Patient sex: M
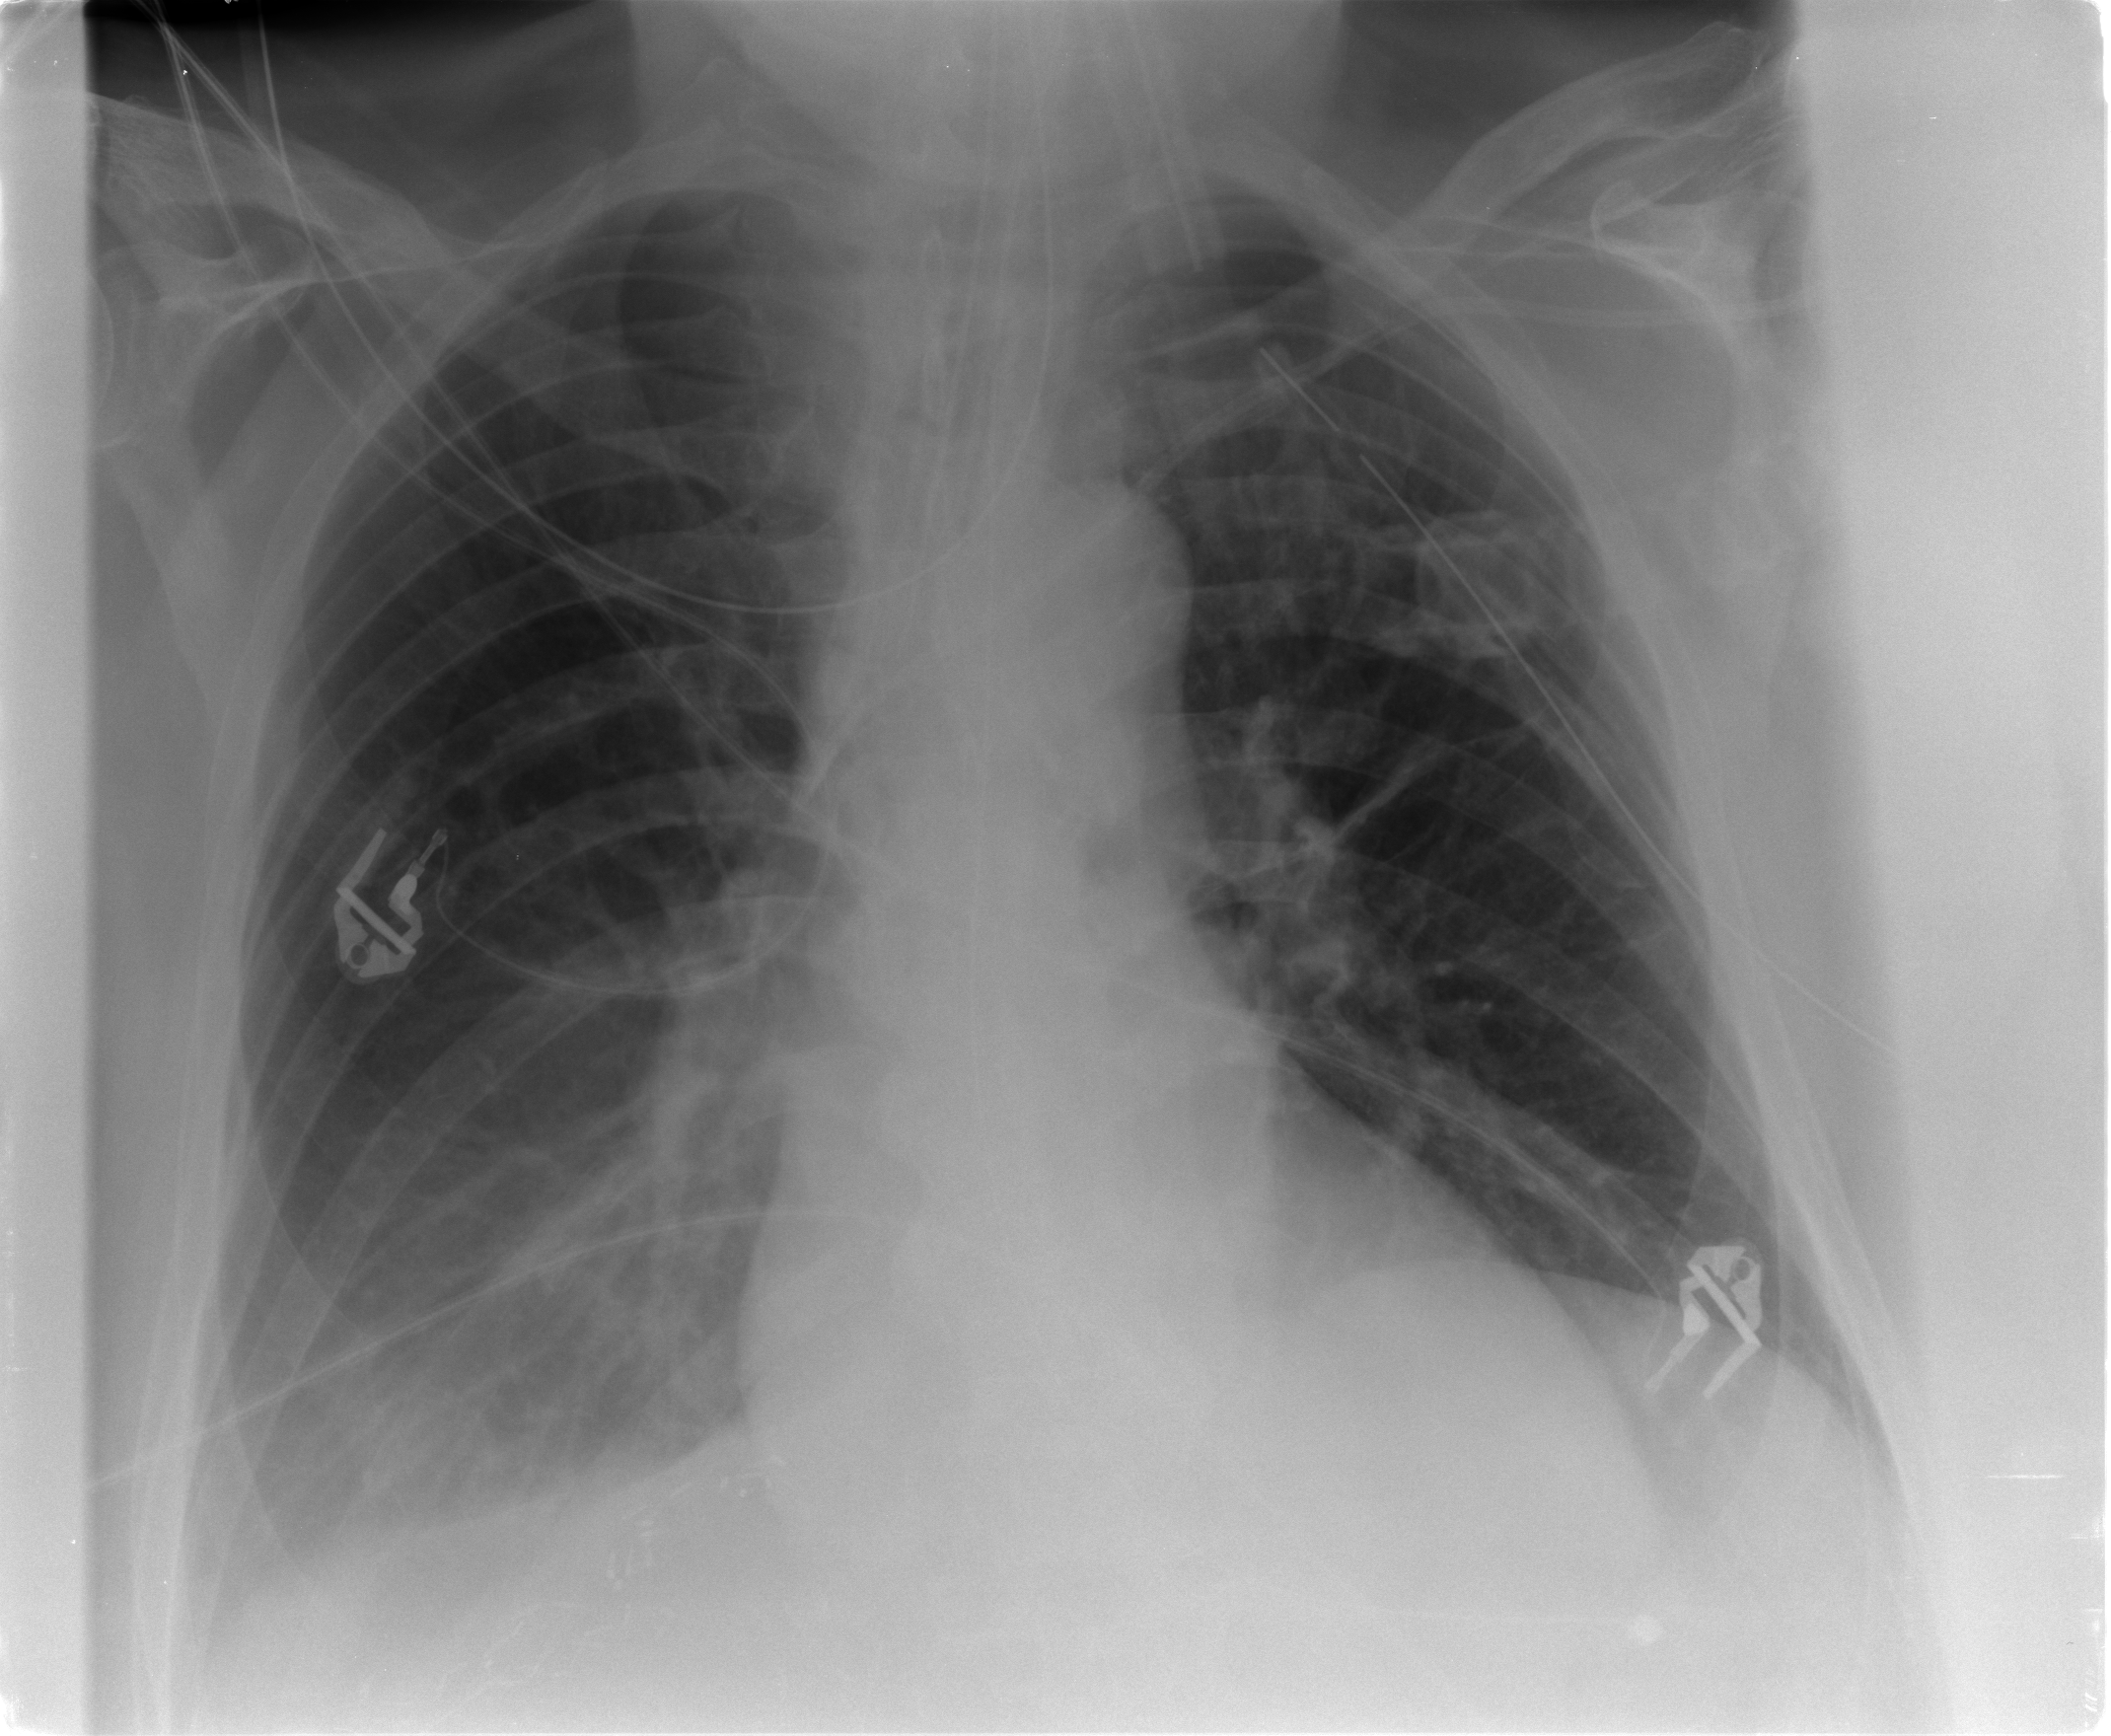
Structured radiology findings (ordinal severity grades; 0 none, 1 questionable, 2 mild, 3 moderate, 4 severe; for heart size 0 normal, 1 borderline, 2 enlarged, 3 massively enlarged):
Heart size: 1
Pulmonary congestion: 1
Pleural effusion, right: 2
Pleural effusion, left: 0
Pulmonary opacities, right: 0
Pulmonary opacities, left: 0
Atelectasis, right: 2
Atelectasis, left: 1